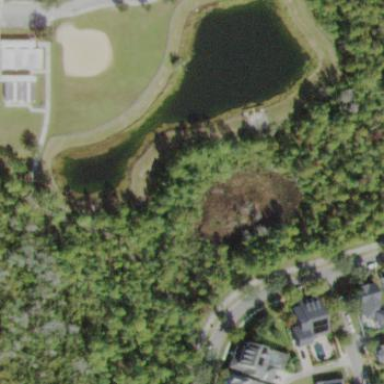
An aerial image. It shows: Serene pond surrounded by nature.